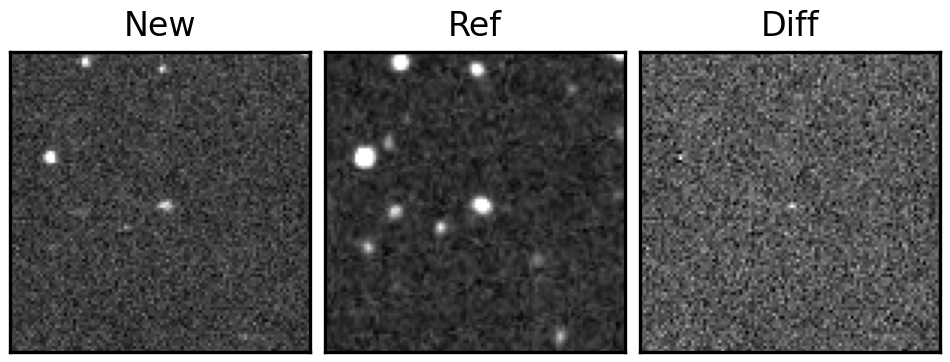
Label: real